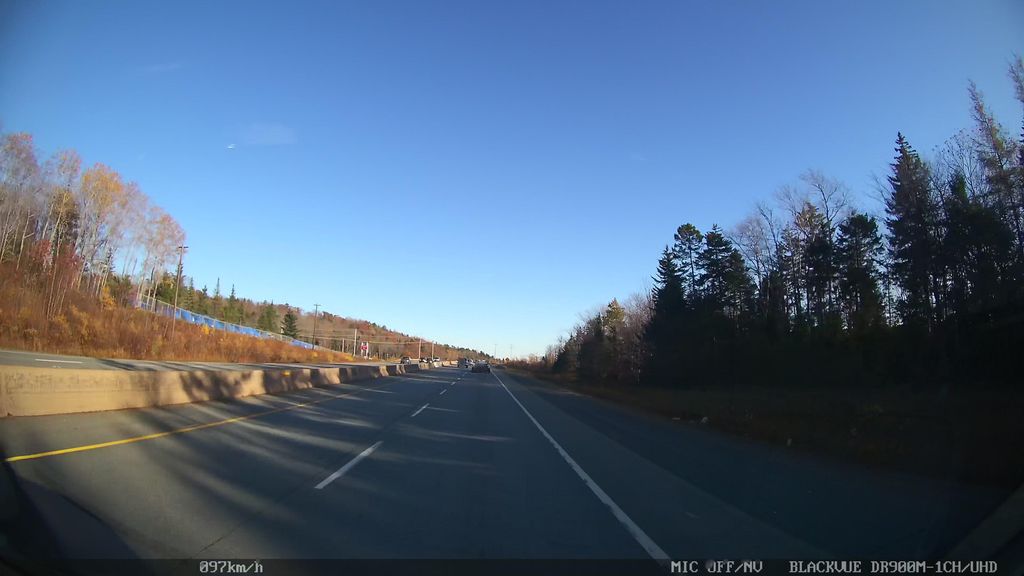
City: halifax